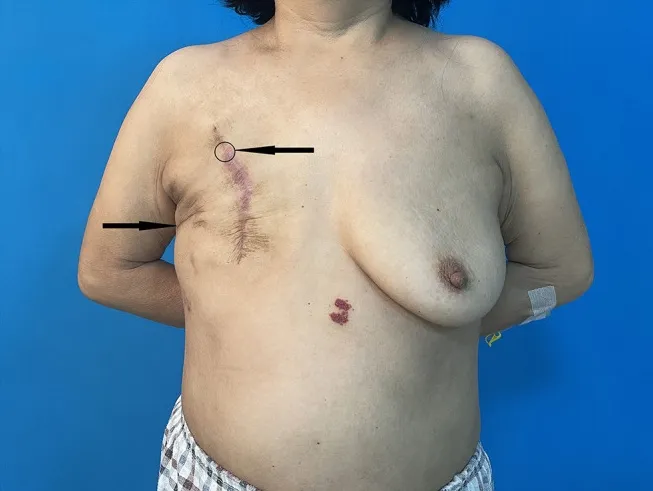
Post-operative photo indicating the patient's breast mass position (arrow and circle) as well as the previous incision for lung cancer (arrow).
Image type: medical_photograph (other_medical_photograph)